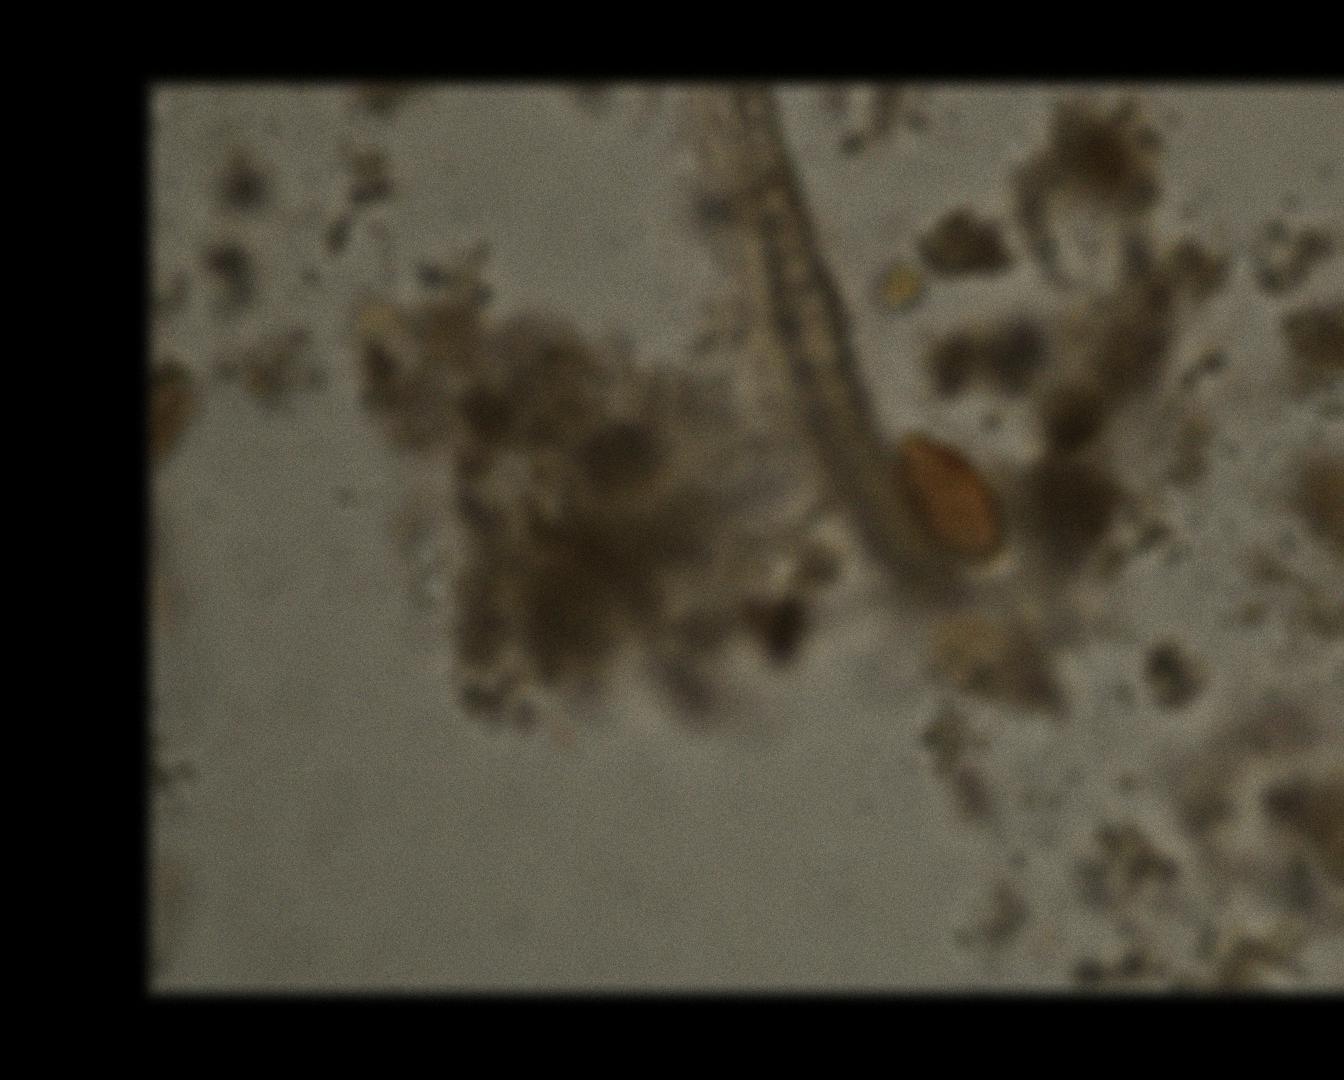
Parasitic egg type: Trichuris trichiura